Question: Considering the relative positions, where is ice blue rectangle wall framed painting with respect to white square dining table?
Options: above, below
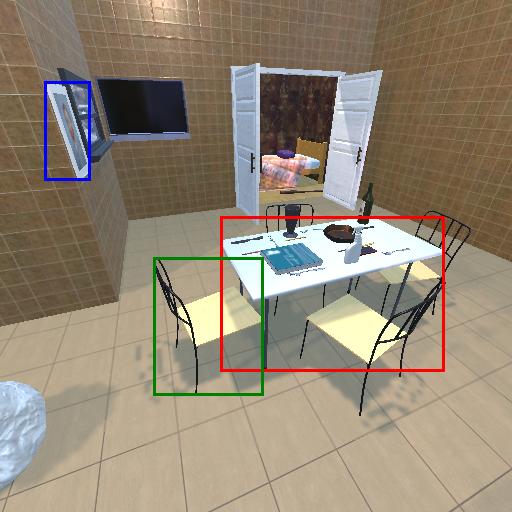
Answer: above